Question: The output of the Mathematica command
'''
ListPointPlot3D[
Join @@ Table[{x, y, 0}, {x, -6, 6, 1}, {y, -6, 6, 1}],
PlotStyle -> PointSize[0.02]]
'''
is the following image.

I want to color the points (0,0) and (1,2) with the color red. How do I modify the above command for this?
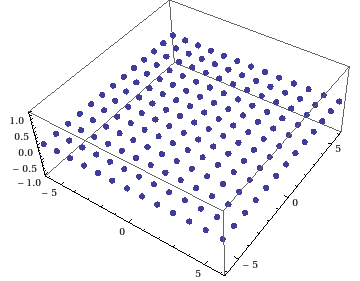
Answer: A very simple and straightforward way would be:
'''
list = Join @@ Table[{x, y, 0}, {x, -6, 6, 1}, {y, -6, 6, 1}];
pts = {{0, 0, 0}, {1, 2, 0}};
ListPointPlot3D[{Complement[list, pts], pts},
PlotStyle -> PointSize[0.02]]
'''

Of course, I left it without explicitly specifying colors because the next default color is red. However, if you want to specify your own, you can modify it a little more as:
'''
ListPointPlot3D[{Complement[list, pts], pts},
PlotStyle -> {{Green, #}, {Blue, #}} &@PointSize[0.02]]
'''